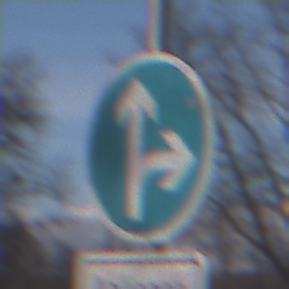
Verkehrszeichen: VorgeschriebeneFahrtrichtungGeradeausOderRechts
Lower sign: PersonengruppenFrei1
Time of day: MorningAfternoon
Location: Outdoor (Nature)
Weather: PartlyCloudy
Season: NotSpecified
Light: Natural